Question: I am working on a shoppingcart that has the main formalities down the left hand side in separate boxes one under neath the other then on the right hand side i have a thin column I want to put extra recommended products. I would like the height of this right hand sided column to adjust to equal the height of the other divs to the right so they are lined up at the bottom for the footer. All of the divs are position relevant with no set height so that as the content in them changes the whole lot adjusts accordingly, as you add more products etc. Is there a formula I can use to calculate the total height of these divs at any given point and make that height he height of the right div?
EDIT:
Now i have a new problem, the footer doesn't sit underneath the other divs anymore and my adjustable height white box in the background doesn't extend to these either?? with the added js as below in here also from Tim :)
'''
<div class="height-wrapper">
<div id="yourcartbox" class="height">
content<br>content<br>content
</div>
<div id="yourdetailsbox" class="height">
content<br>content<br>content
</div>
<div id="paymentbox" class="height">
content<br>content<br>content
</div>
<div id="paynowbox" class="height">
content<br>content<br>content
</div>
</div>
<div id="reccomendedproductsbox" class="rightcolumn>
content<br>content<br>content
</div>
<div id="checkoutfooter"></div>
'''
Here is the new css as requested :)
'''
.box {
width: 678px;
position: relative;
border: 1px solid #dde2e6;
margin-left: 10px;
padding: 20px;
margin-bottom: 10px;
}
.height-wrapper {
float: left;
position: relative;
}
.rightcolumn {
float: left;
position: relative;
}
#checkoutfooter {
width: 1024px;
height: 130px;
position: relative;
margin-left: 10px;
border: 1px solid #26323b;
background-color: #37434f;
}
'''

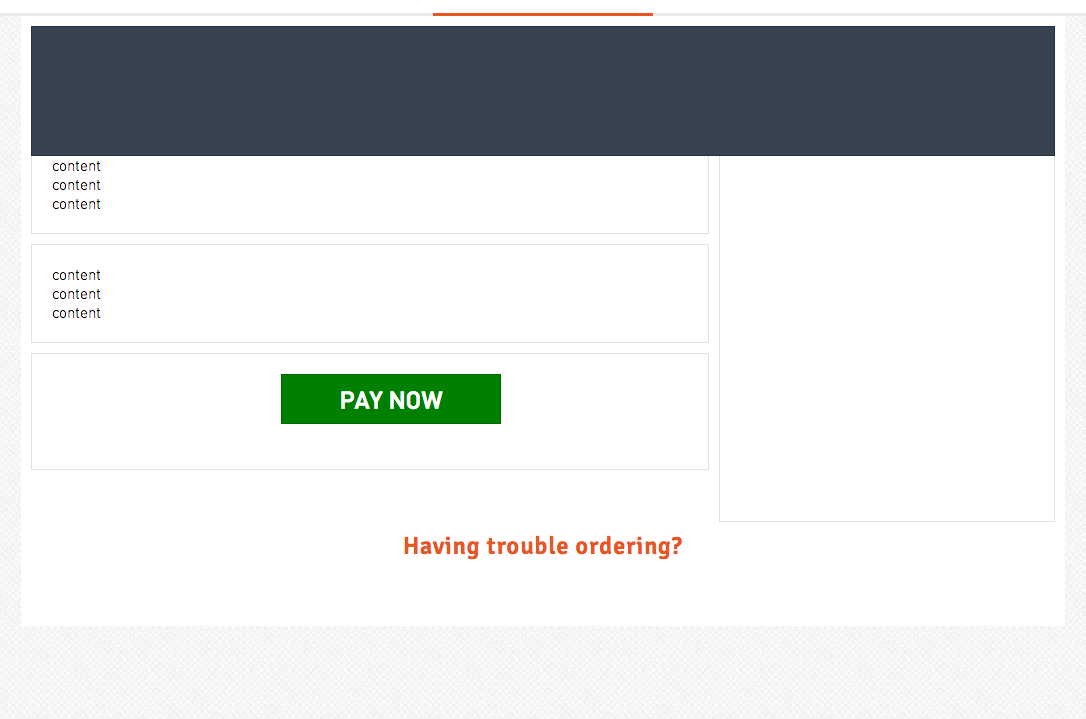
Answer: I've created a <URL> for you.
You could get the height of the left column on load and set it on the right column using jQuery '.height()'. Just wrap the div's with class '.height' in a div with class '.height-wrapper' and you should be good to go.
'''
$(window).on('load', function () {
target = $('.height-wrapper').height();
$('.rightcolumn').height(target);
});
'''